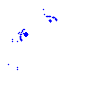
Particle: electron